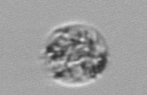
Label: Amoeba